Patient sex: M
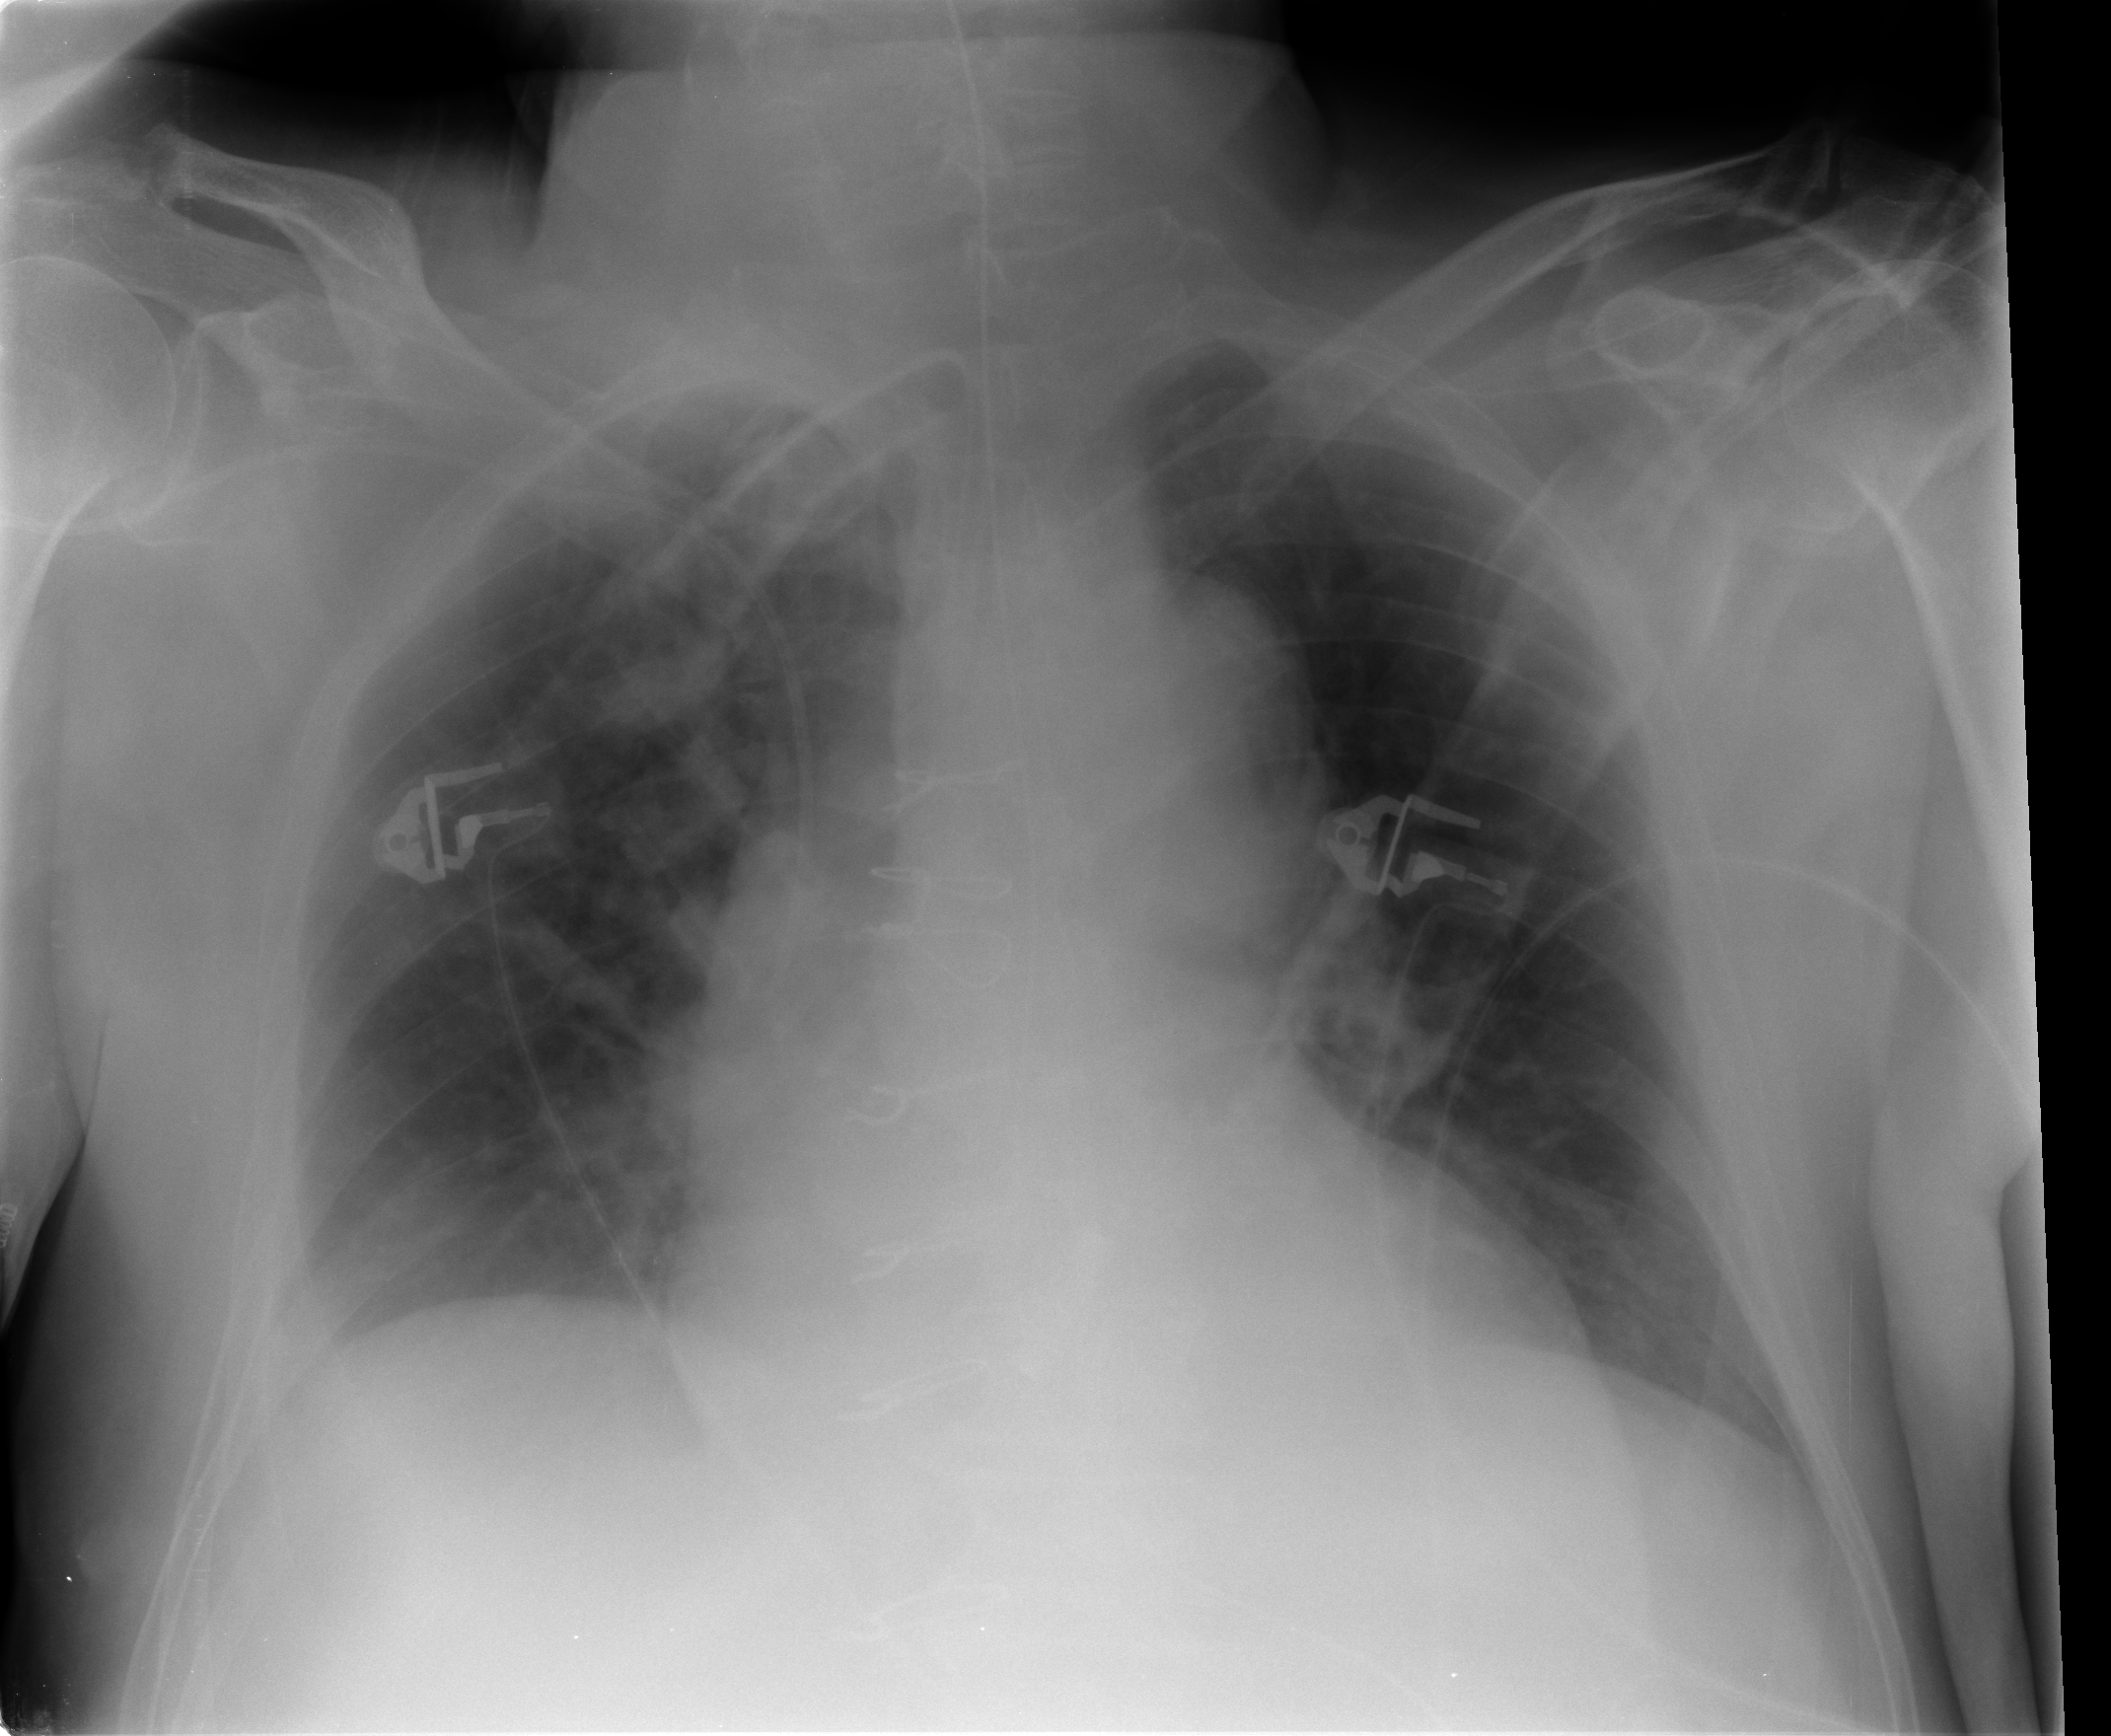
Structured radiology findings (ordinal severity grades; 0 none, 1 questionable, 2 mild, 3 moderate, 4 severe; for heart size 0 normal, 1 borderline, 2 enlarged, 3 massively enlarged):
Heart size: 2
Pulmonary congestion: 2
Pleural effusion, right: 1
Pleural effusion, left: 1
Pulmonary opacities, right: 2
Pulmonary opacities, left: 2
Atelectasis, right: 2
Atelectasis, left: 2